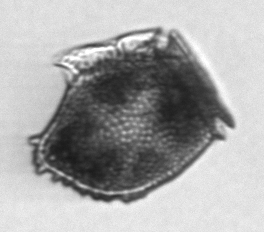
Label: Dinophysis_norvegica